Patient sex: M
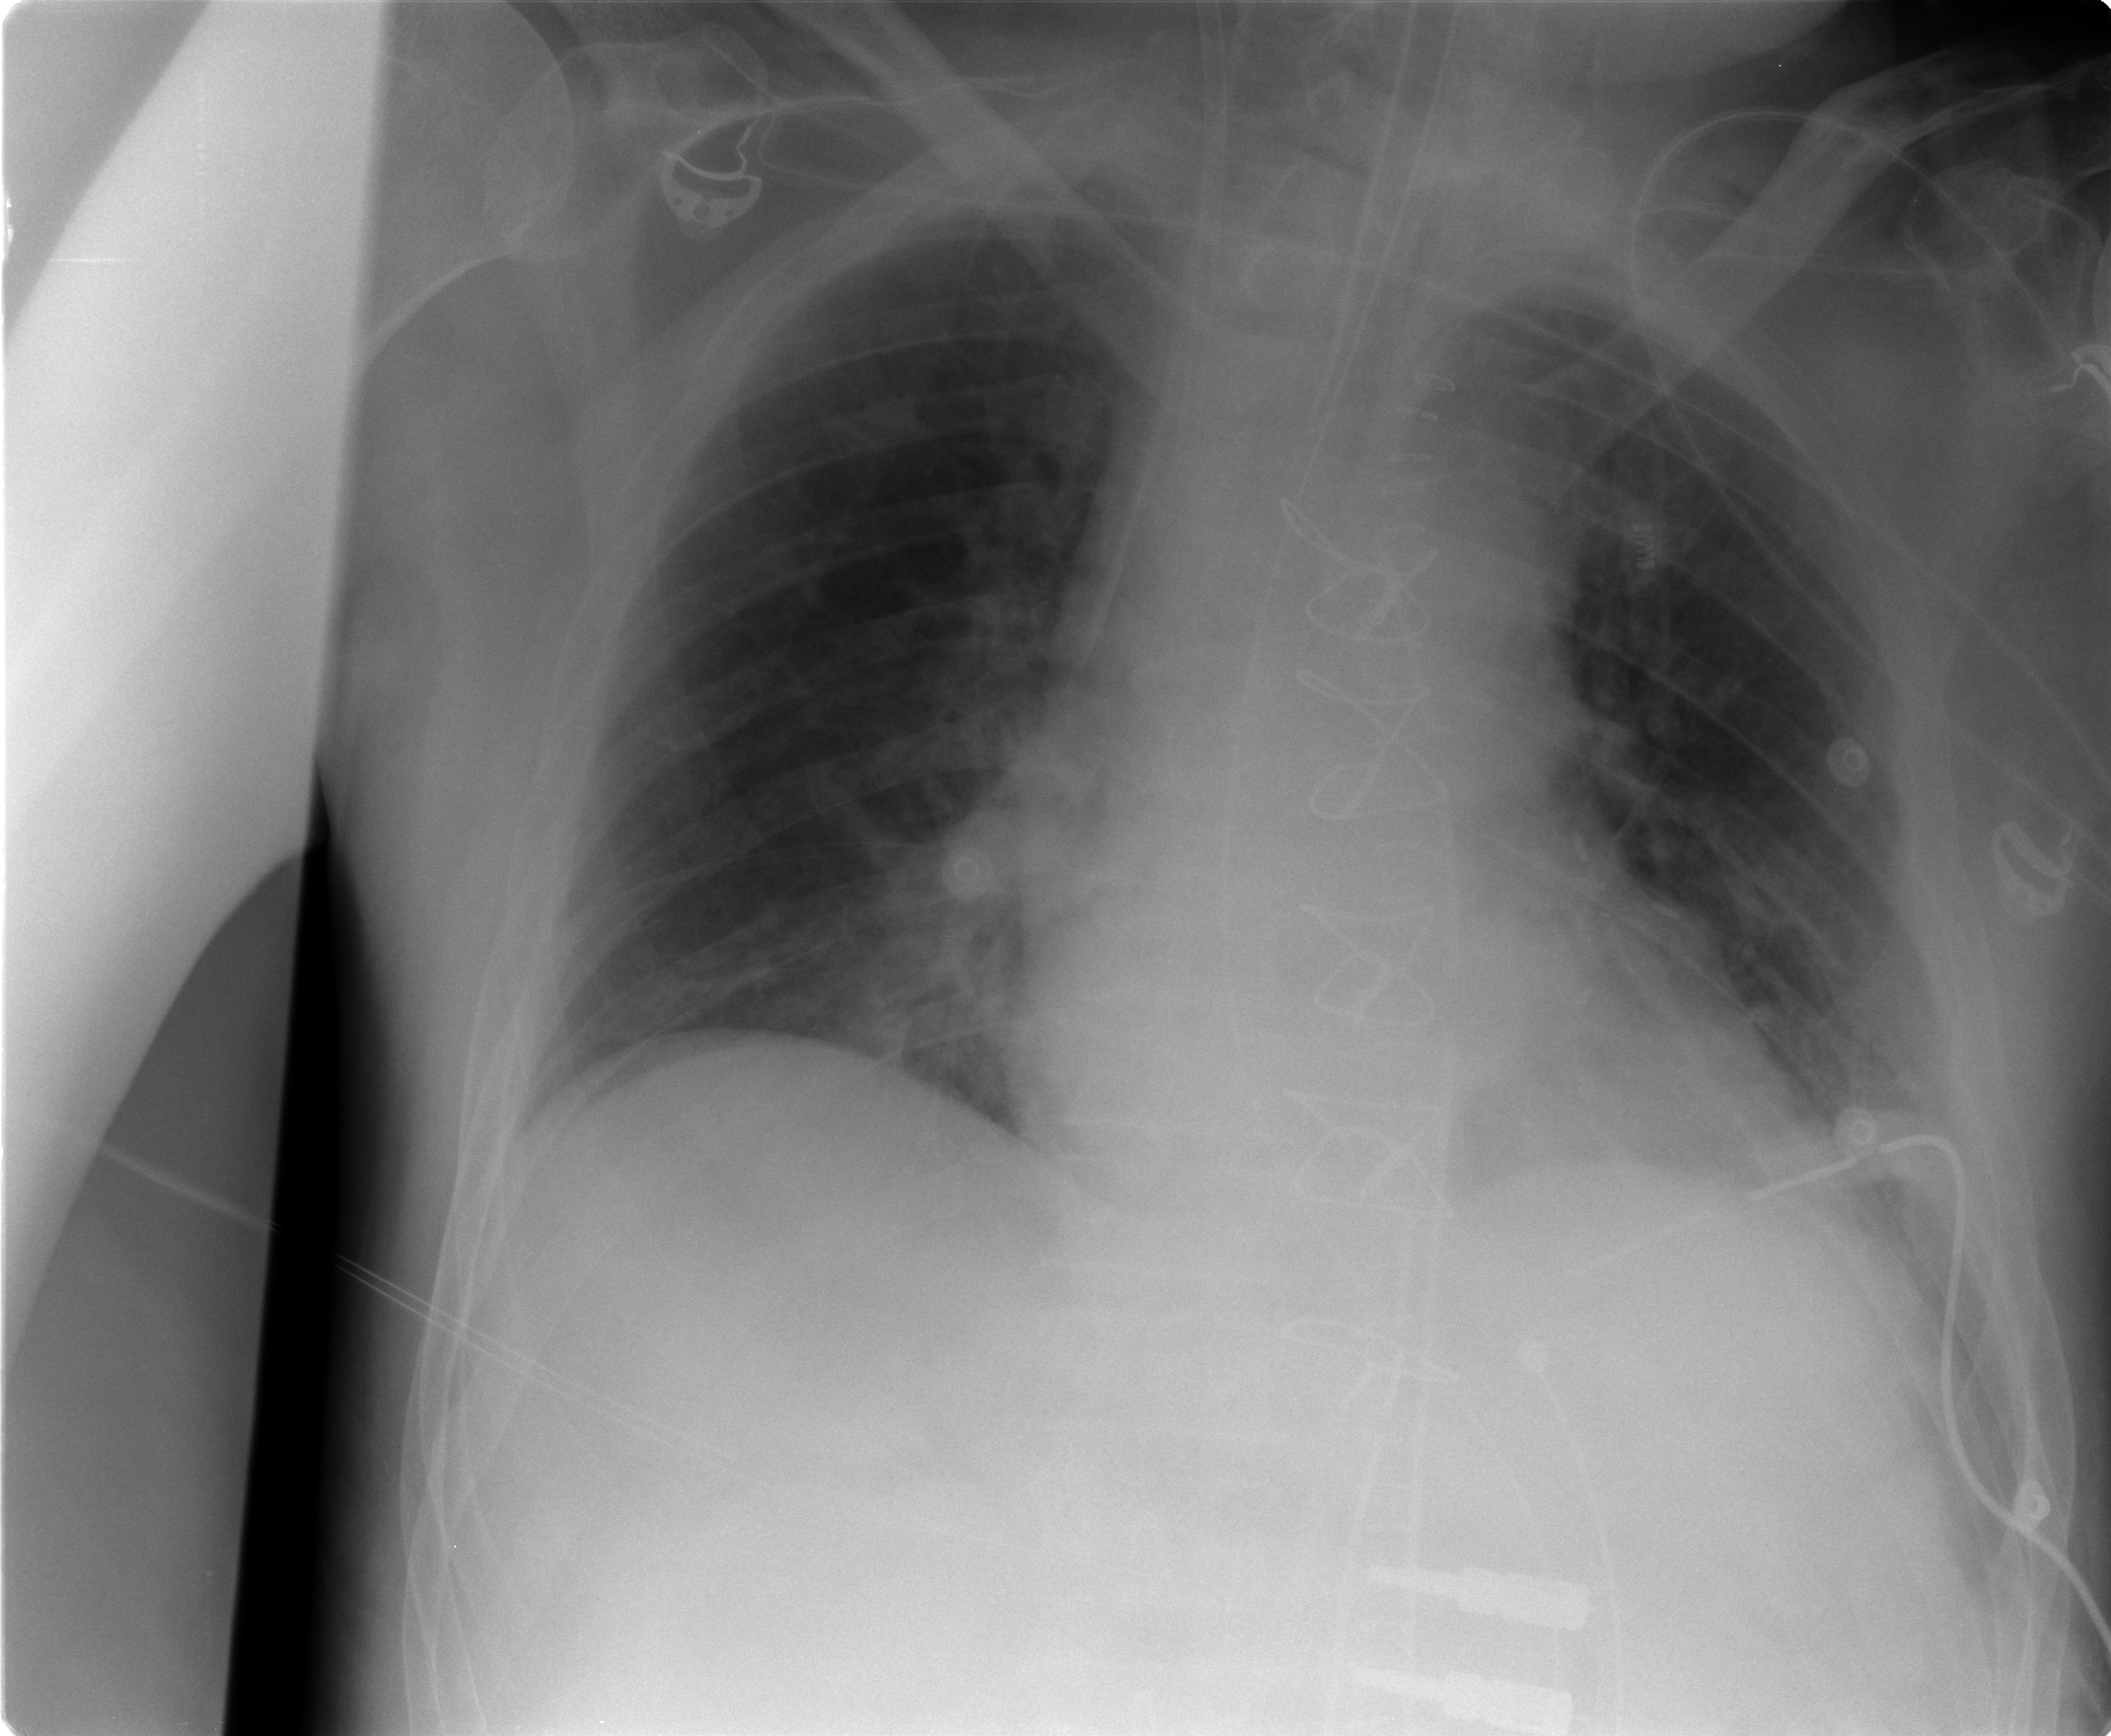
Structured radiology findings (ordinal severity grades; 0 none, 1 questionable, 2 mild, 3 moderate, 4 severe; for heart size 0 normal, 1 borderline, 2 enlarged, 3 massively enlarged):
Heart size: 0
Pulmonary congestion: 2
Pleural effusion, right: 0
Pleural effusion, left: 0
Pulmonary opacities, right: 0
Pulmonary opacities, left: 0
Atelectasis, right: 2
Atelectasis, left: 2